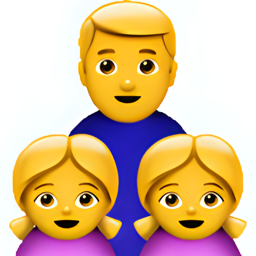
Name: family man girl girl
Emoji: 👨‍👨‍👧
Group: People & Body
Sub-group: family